Field crop: maize
Growth stage: 2
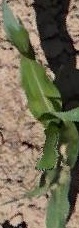
Species: maize